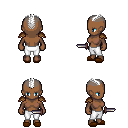
a pixel art fantasy rpg character, female body template, human, dark skin, leather shoulder armor, white pants, white short mohawk hairstyle, brown slippers, dagger, four views (front, back, left, right), 2x2 character sprite sheet, small pixel art, hard edges, no anti-aliasing